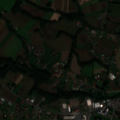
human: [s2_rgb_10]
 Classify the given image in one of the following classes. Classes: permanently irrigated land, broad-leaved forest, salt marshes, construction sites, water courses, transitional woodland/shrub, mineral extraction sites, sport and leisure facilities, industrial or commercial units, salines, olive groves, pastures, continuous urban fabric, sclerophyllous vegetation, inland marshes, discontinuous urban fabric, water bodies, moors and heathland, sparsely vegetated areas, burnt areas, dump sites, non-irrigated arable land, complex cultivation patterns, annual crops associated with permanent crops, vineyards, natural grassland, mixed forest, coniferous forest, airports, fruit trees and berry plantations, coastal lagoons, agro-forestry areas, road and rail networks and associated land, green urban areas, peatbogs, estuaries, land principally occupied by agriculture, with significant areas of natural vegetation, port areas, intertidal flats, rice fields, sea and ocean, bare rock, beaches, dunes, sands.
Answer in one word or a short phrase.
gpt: discontinuous urban fabric, non-irrigated arable land, land principally occupied by agriculture, with significant areas of natural vegetation